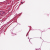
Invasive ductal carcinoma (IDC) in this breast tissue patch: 0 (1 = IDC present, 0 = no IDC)